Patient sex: M
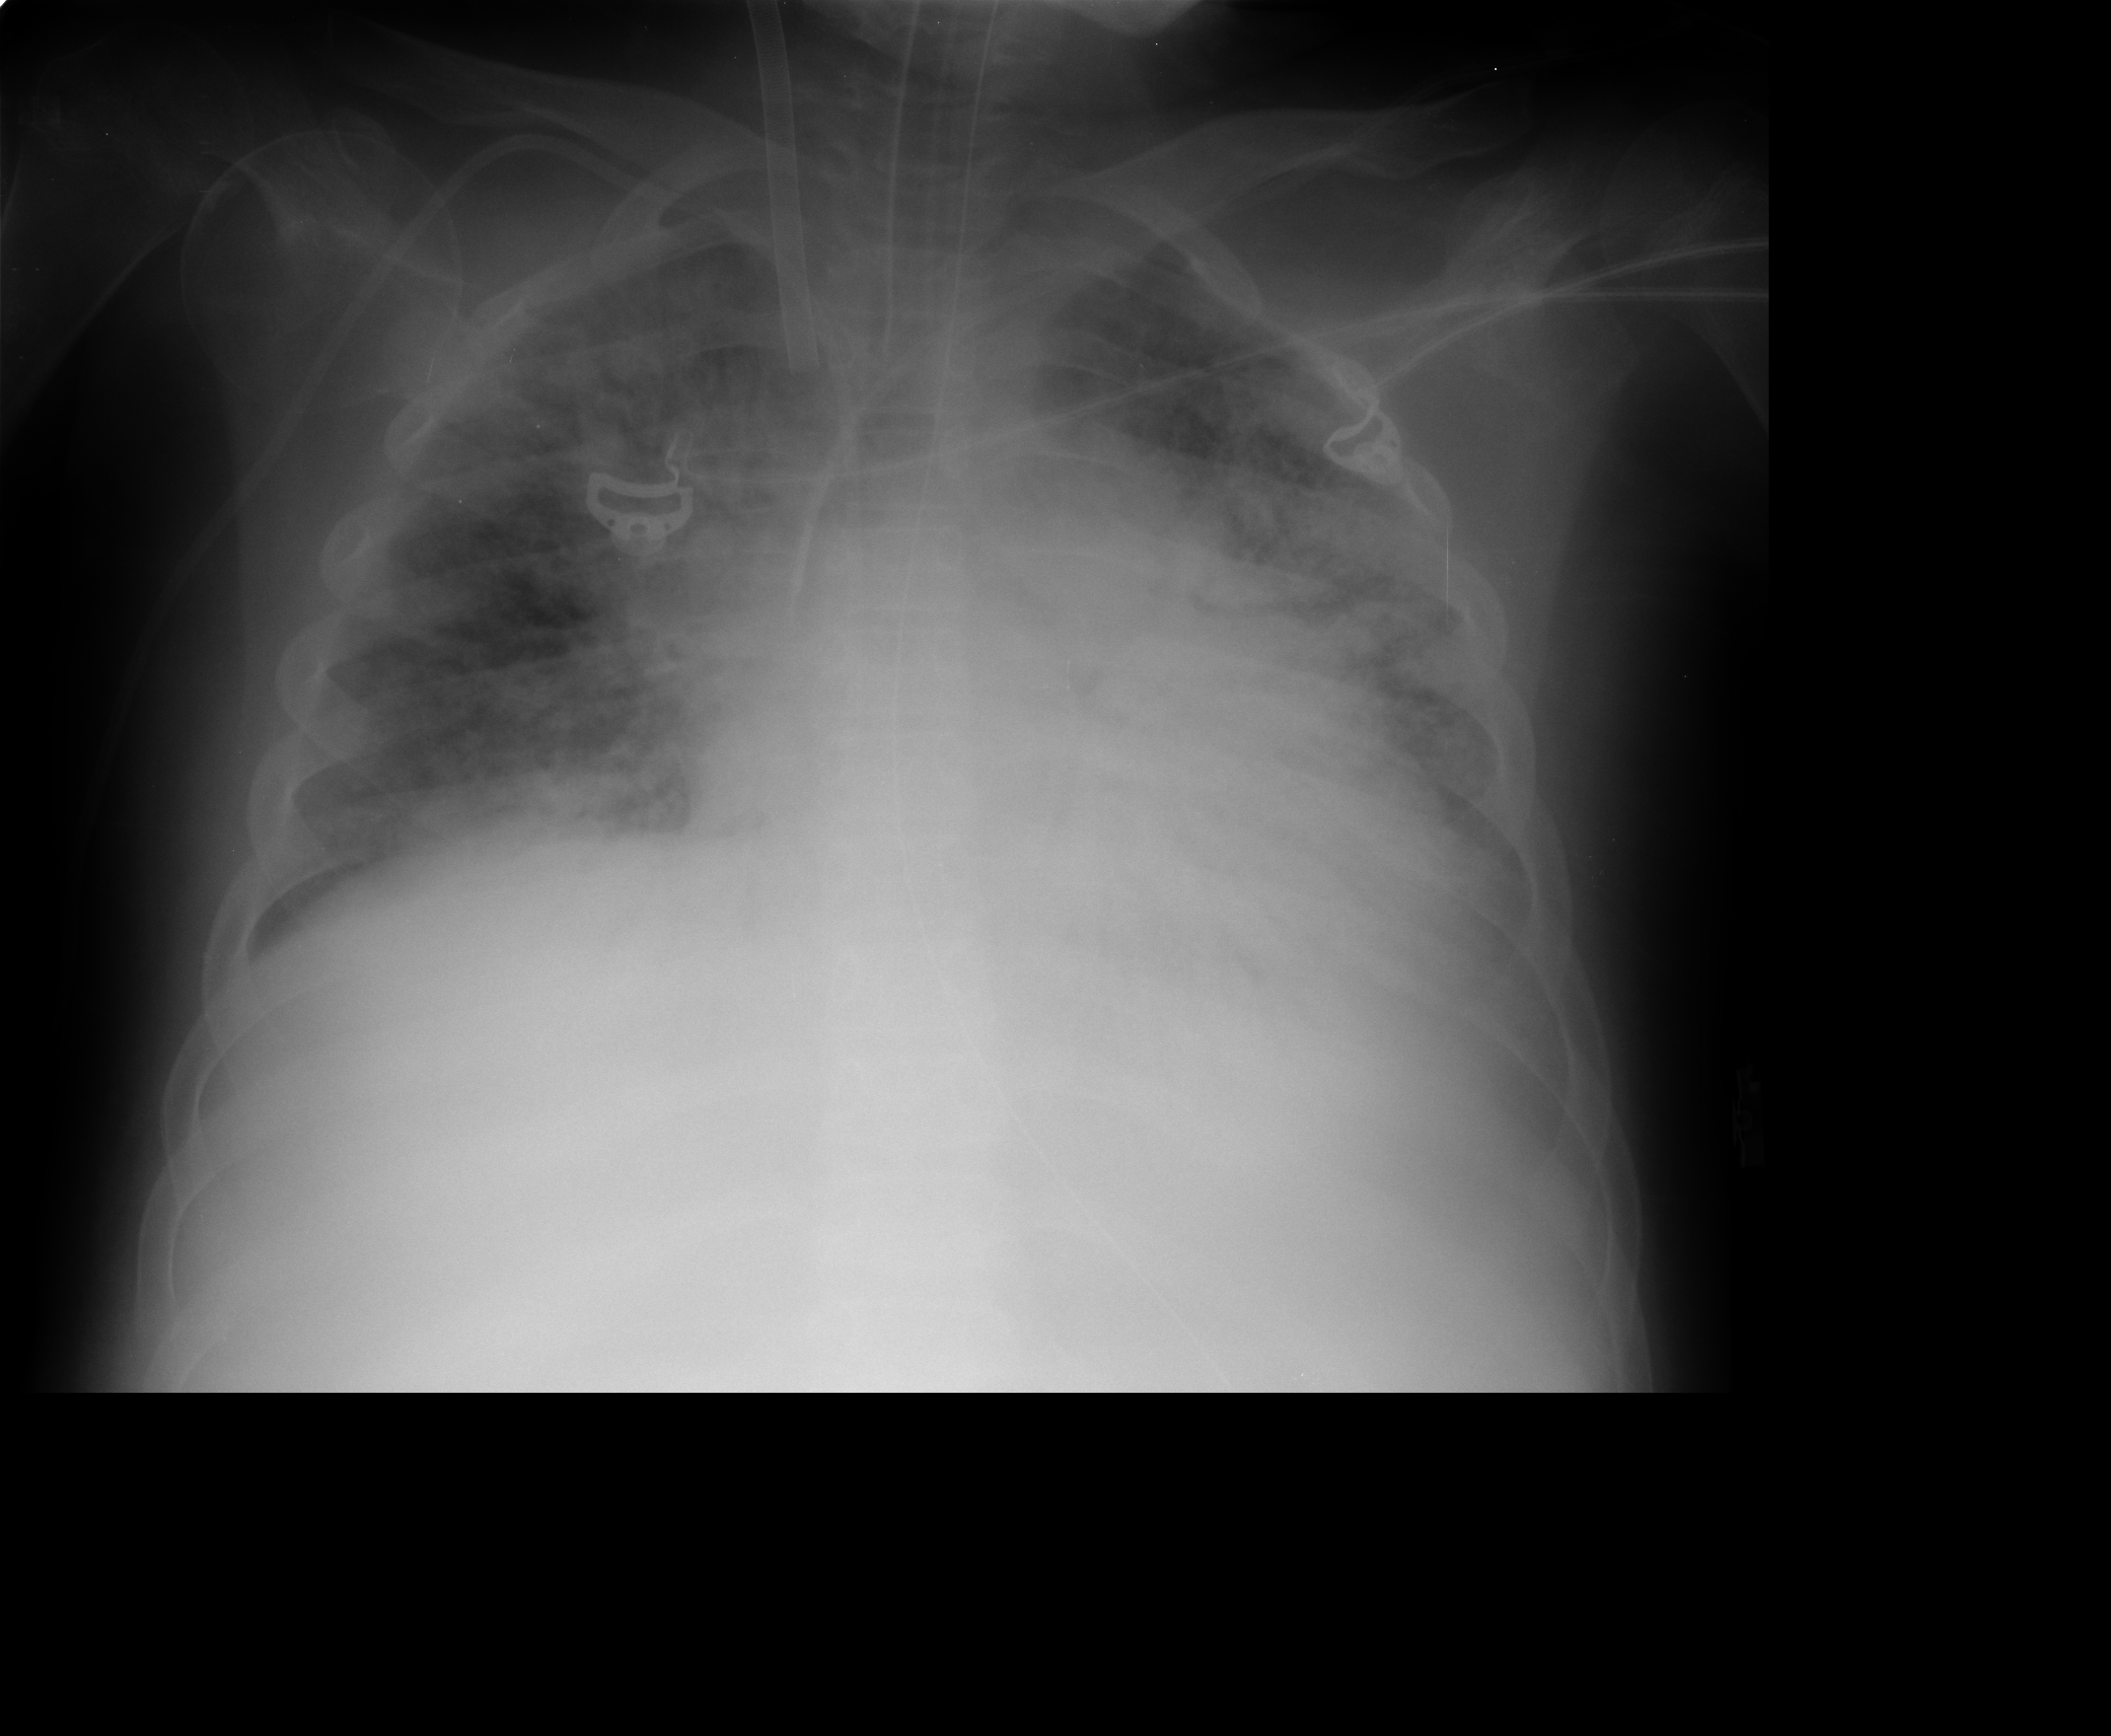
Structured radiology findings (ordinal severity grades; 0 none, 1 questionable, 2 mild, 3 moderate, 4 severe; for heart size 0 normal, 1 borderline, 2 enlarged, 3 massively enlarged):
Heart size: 2
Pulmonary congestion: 2
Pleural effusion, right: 0
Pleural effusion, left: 2
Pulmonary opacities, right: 3
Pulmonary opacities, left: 3
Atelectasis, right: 0
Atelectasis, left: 2